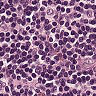
Metastatic tissue present: no